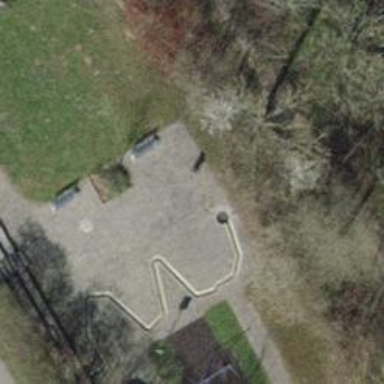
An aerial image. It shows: Bench for seating.